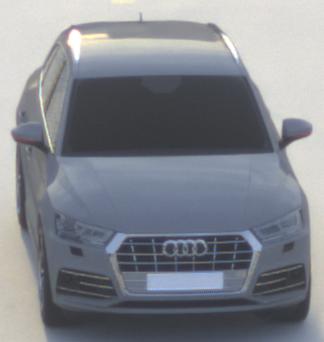
Make: Audi
Model: Q5 45 TFSI
Detailed model: Q5 (FY)
Model produced from: 2019/01
Model produced until: 2019/05
Doors: 5
Color: gray
Road condition: dry road
Daytime: sunrise or sunset
Contrast: low contrast